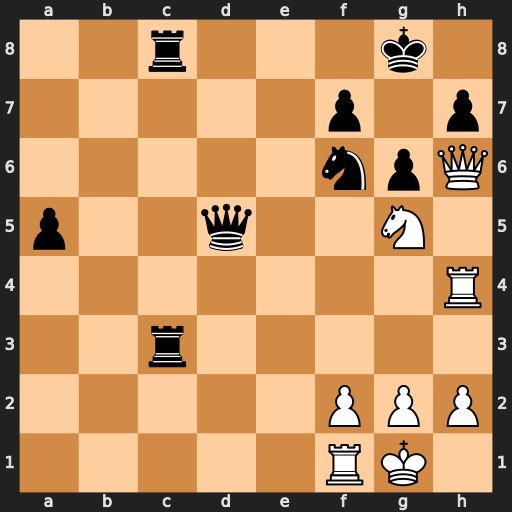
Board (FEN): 2r3k1/5p1p/5npQ/p2q2N1/7R/2r5/5PPP/5RK1
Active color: w
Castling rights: -
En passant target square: -
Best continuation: Nxh7 Nxh7 Qxh7+